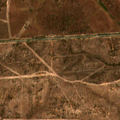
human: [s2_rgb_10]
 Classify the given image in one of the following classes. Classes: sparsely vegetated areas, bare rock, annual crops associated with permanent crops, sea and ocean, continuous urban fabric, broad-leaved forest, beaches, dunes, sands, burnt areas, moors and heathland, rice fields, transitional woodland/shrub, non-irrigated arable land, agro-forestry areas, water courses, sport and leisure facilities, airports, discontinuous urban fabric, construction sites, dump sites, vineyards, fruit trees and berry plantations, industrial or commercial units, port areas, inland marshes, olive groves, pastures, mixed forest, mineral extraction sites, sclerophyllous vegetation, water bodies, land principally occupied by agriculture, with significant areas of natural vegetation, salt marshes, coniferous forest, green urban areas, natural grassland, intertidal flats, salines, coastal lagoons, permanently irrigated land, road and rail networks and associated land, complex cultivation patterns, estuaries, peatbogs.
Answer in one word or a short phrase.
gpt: pastures, agro-forestry areas, broad-leaved forest, transitional woodland/shrub